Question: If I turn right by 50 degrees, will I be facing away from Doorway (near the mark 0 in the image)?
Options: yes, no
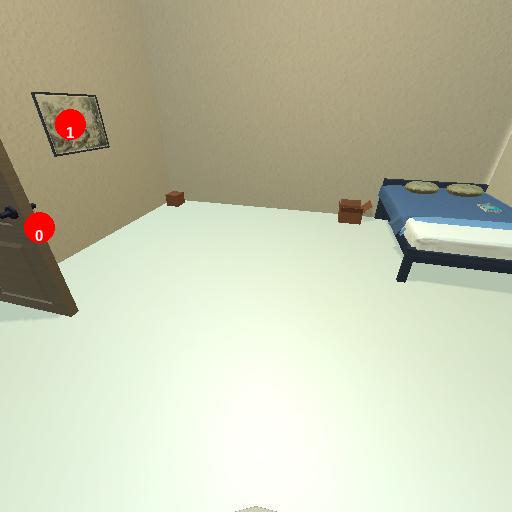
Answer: yes